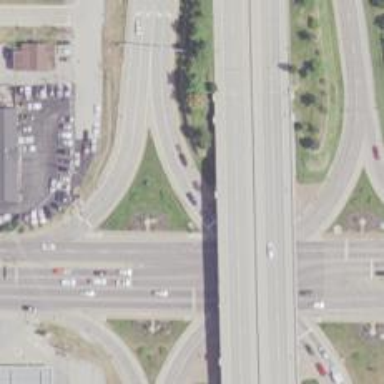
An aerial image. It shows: Trunk link highway.